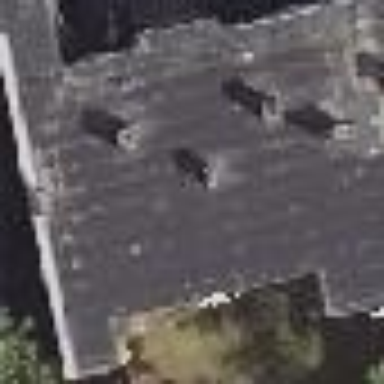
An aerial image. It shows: Building with apartments and flat roof.